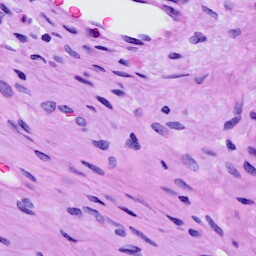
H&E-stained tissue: Cervix